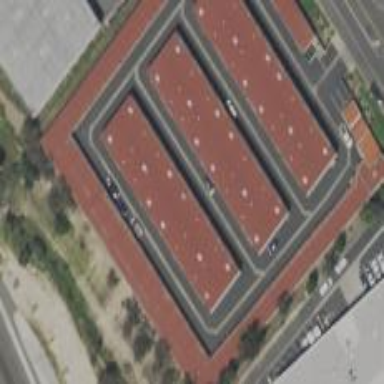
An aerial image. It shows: Building that serves as storage rental shop.